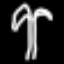
Label: palm tree